Question: I have the next code:
'''
<td colspan="2" style="padding:5px 0 10px 5px;">
<a class="Option" id="option1" onclick="func1();">1</a>
<a class="Option" id="option2" onclick="func2();">2</a>
<a class="Option" id="option3" onclick="func3();">3</a>
</td>
'''
it seems something like:

when the users pass between 1,2,3, the Body is changed to the fit body (by a javascript function).
I want that each function ('func1', 'func2' and 'func3') will know if the user came from one of the functions: 'func1/func2/func3', or not. (maybe alert: "yes" or "not").
p.s. the user can arrive to these functions from another pages..
,
'1'
Any help appreciated!
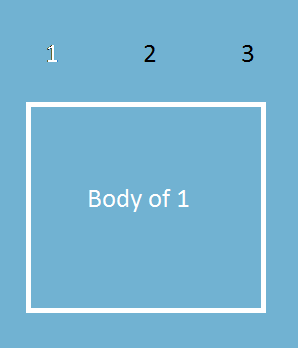
Answer: Check this
'''
<html>
<head>
<meta http-equiv="content-type" content="text/html; charset=UTF-8">
<script type="text/javascript" src="http://code.jquery.com/jquery-1.8.3.js"></script>
<style type="text/css">
a{border:1px solid red;cursor:pointer;}
</style>
</head>
<body>
<table>
<tr>
<td>
<a class="Option" id="option1">1</a>
<a class="Option" id="option2">2</a>
<a class="Option" id="option3">3</a>
</td>
</tr>
</table>
<div id="result">teste</div>
<script type="text/javascript">//<![CDATA[
var previous = 'None';
$(document).ready(function() {
$('.Option').click(function(e) {
$('#result').html(previous);
previous = $(this).prop("id");
e.preventdefault;
});
});
//]]>
</script>
</body>
</html>
'''
<URL>